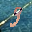
Label: 9